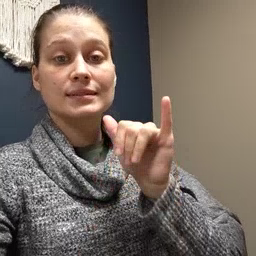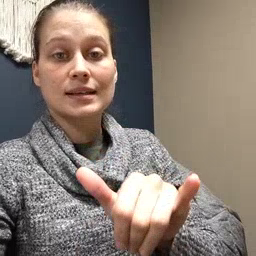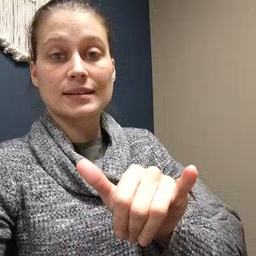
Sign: stay